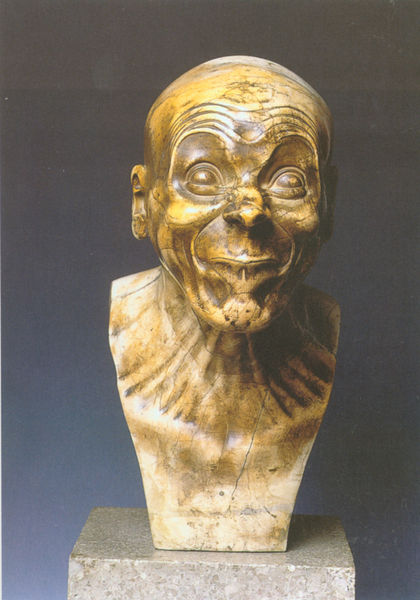
Titel: Ein wollüstiger Geck
Künstler: Franz Xaver Messerschmidt
Institution: Wien, Österreichische Galerie
Schlagwörter: dunkel, gott, kopf, gelb, braun, grau, hintergrund, holz, marmor, mund, nase, ohr, schwarz, stirn, beige, augen, falten, stein, hals, ohren, skulptur, wangen, büste, glatze, dürr, maske, rom, grimasse, männlich, konsole, bräunlich, riss, hochgezogen, glatzkopf